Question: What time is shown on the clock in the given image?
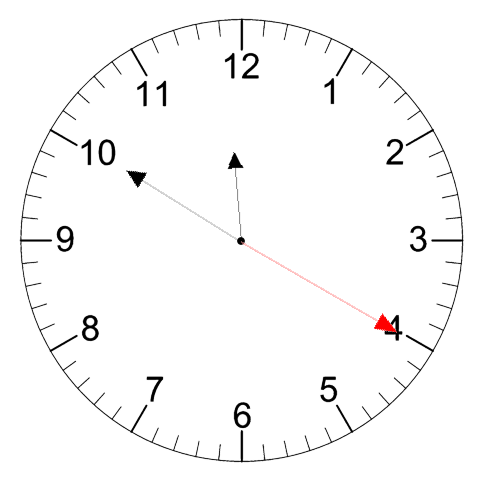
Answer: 11:50:20